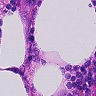
Metastatic tissue present: no